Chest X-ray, PA view. Patient: 42 years old, sex F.
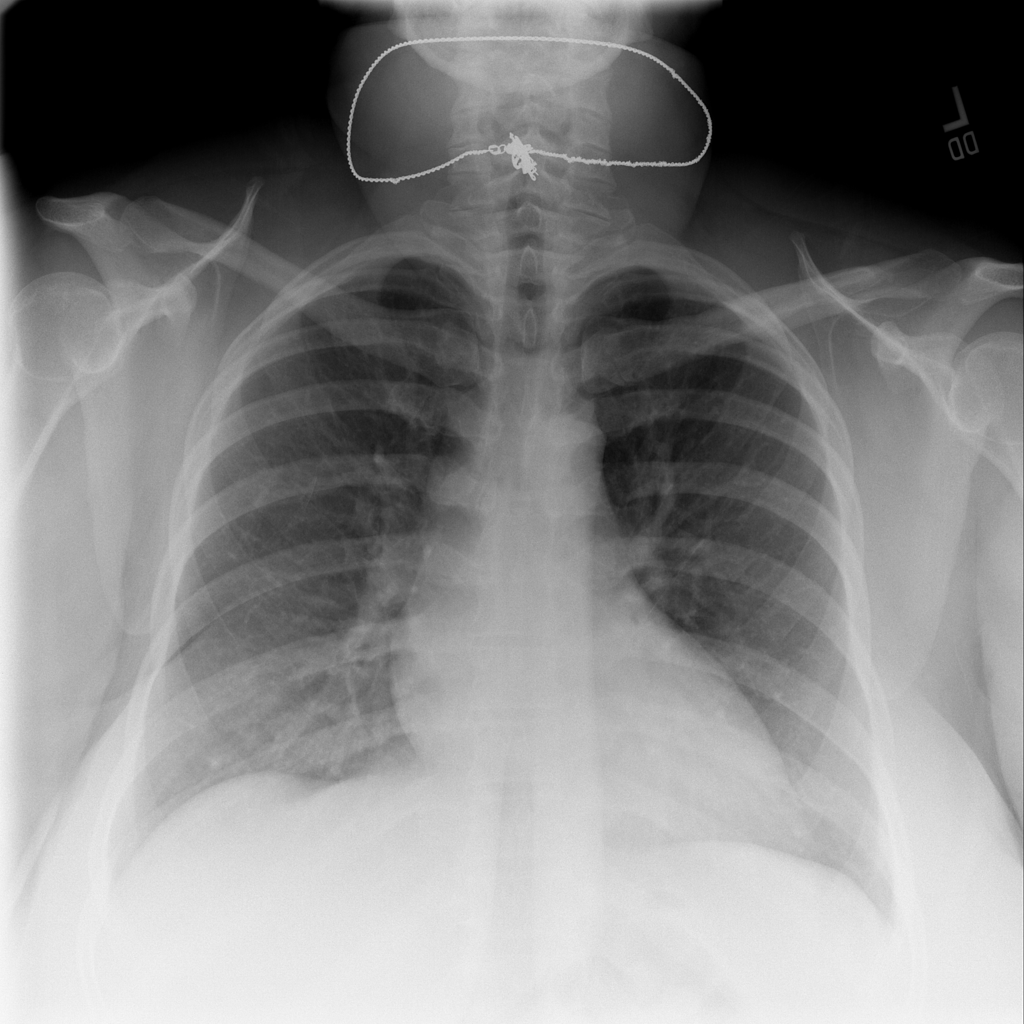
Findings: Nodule